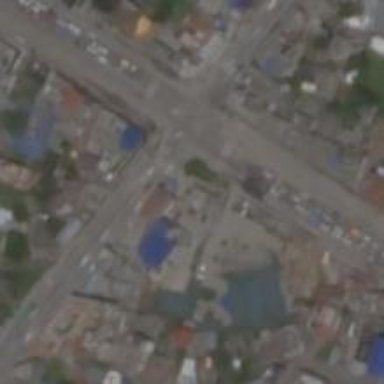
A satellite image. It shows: Crossing road.